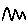
Label: zigzag